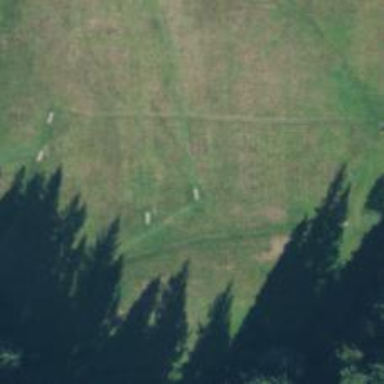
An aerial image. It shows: Disc golf tee.